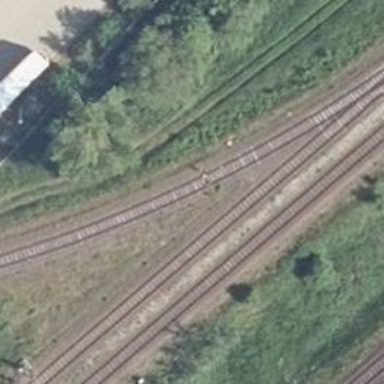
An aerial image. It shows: Wedge used for railway derailment.